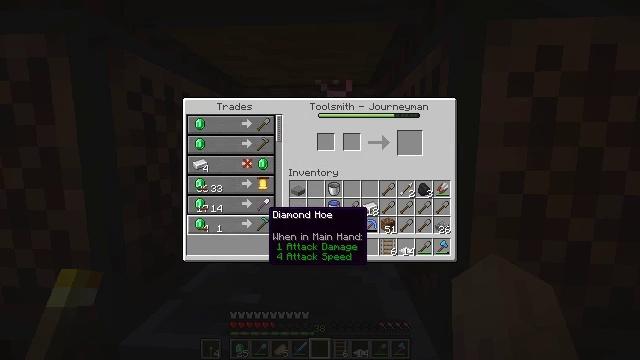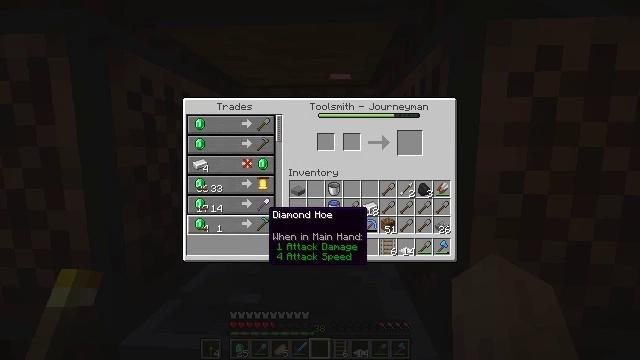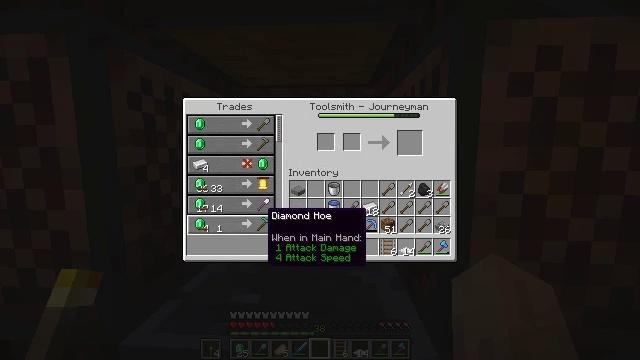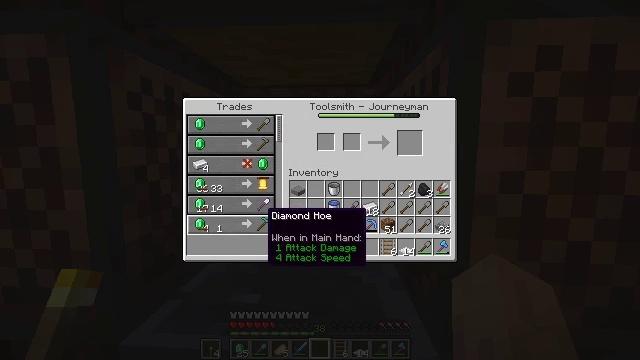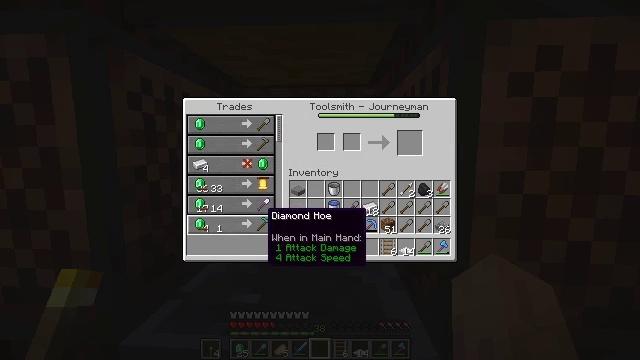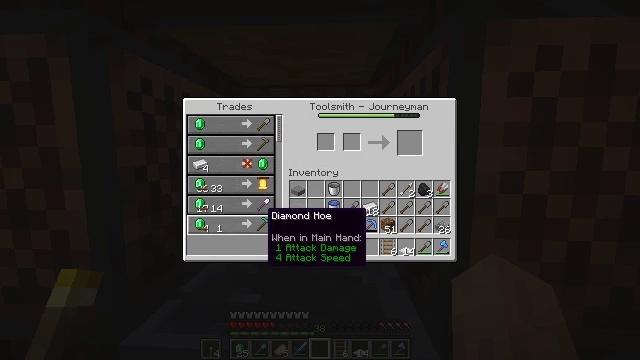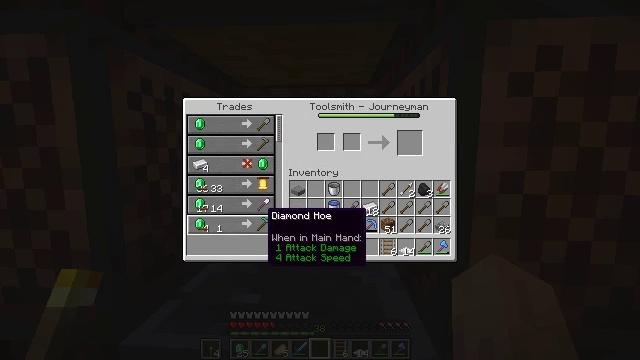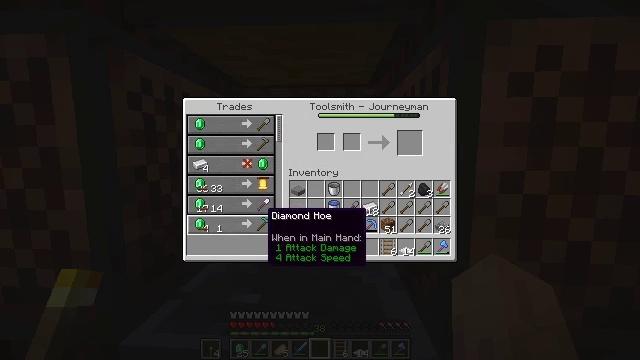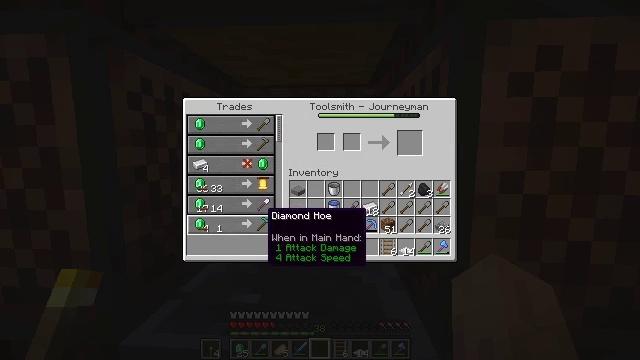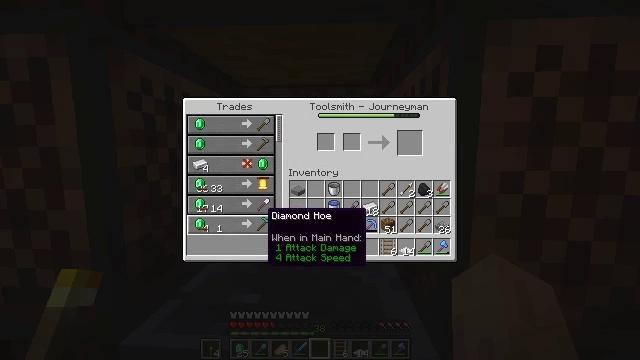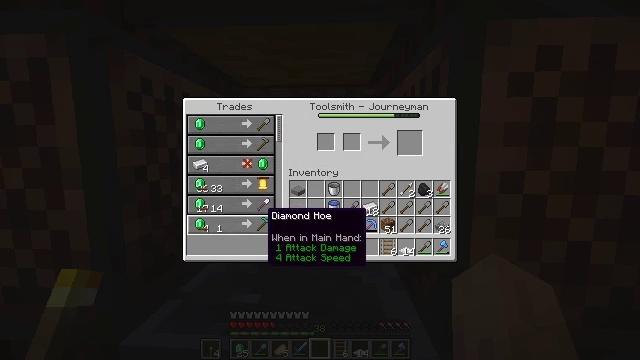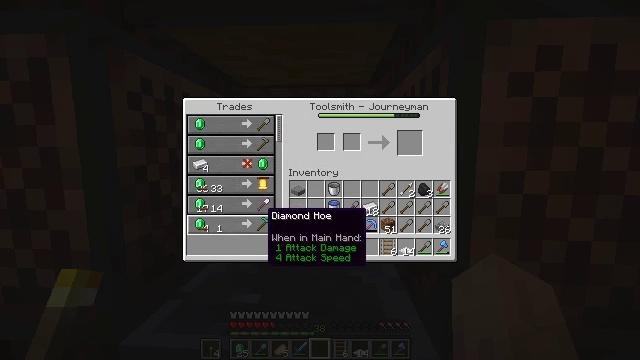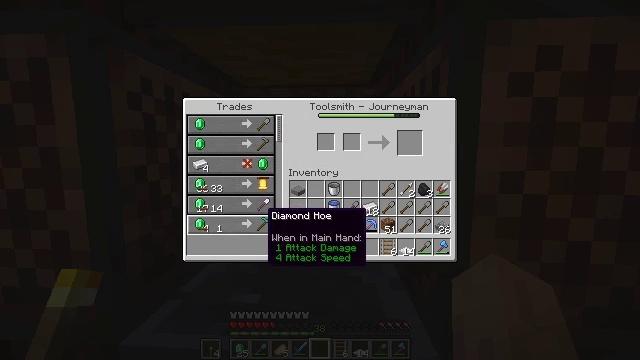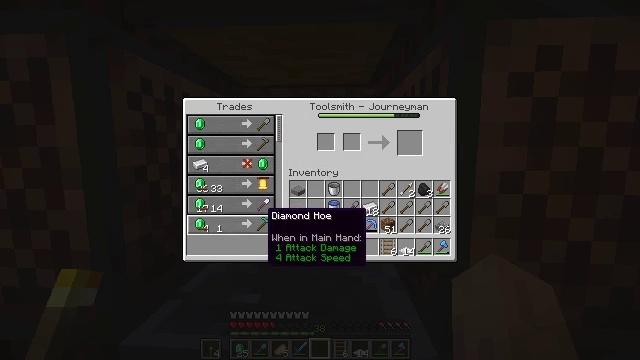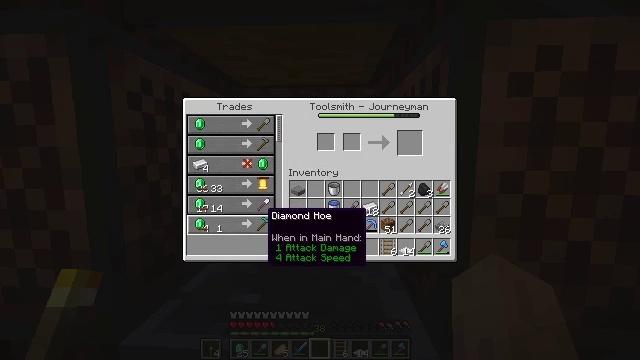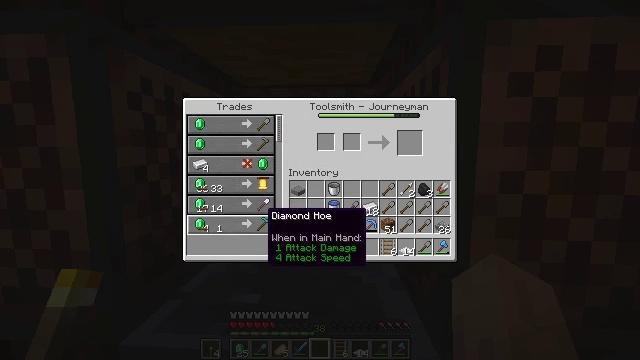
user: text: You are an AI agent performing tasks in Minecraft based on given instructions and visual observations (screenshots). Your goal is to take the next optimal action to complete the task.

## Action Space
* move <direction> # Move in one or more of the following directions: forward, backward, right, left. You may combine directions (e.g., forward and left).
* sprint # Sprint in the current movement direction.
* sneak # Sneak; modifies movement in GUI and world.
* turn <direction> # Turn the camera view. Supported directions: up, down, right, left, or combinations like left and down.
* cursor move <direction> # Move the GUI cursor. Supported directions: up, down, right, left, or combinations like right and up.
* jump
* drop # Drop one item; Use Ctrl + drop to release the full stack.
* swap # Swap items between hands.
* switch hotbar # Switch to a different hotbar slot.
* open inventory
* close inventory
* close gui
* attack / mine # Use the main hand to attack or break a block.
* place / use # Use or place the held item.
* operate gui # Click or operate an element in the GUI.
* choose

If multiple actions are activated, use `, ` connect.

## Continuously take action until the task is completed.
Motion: motion action
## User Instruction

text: Craft a diamond hoe by combining materials in the crafting table.
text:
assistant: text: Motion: no_op
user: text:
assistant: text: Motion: no_op
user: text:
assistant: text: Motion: no_op
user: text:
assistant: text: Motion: no_op
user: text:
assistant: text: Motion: no_op
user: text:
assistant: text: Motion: no_op
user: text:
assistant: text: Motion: no_op
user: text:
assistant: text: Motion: no_op
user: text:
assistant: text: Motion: no_op
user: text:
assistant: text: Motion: no_op
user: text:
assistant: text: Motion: no_op
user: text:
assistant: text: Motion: no_op
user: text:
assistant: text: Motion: no_op
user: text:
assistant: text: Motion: no_op
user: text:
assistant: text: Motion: no_op
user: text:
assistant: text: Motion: operate gui
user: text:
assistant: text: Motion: operate gui
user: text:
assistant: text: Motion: no_op
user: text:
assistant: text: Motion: no_op
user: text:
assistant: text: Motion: cursor move right
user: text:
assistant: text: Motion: cursor move right and up
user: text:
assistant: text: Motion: cursor move right and up
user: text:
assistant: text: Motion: cursor move up
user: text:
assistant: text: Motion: no_op
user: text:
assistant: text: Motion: no_op
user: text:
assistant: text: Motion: no_op
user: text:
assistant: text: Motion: no_op
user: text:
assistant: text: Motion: no_op
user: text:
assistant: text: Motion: no_op
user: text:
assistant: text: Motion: no_op